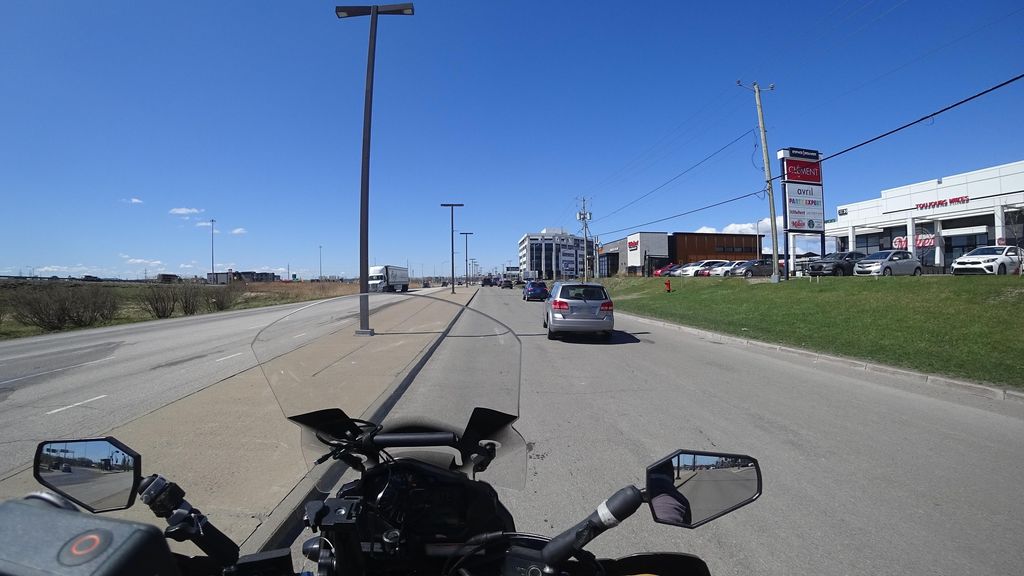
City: quebec_city